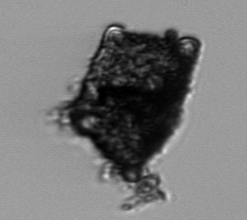
Label: Biddulphia